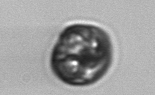
Label: Proterythropsis